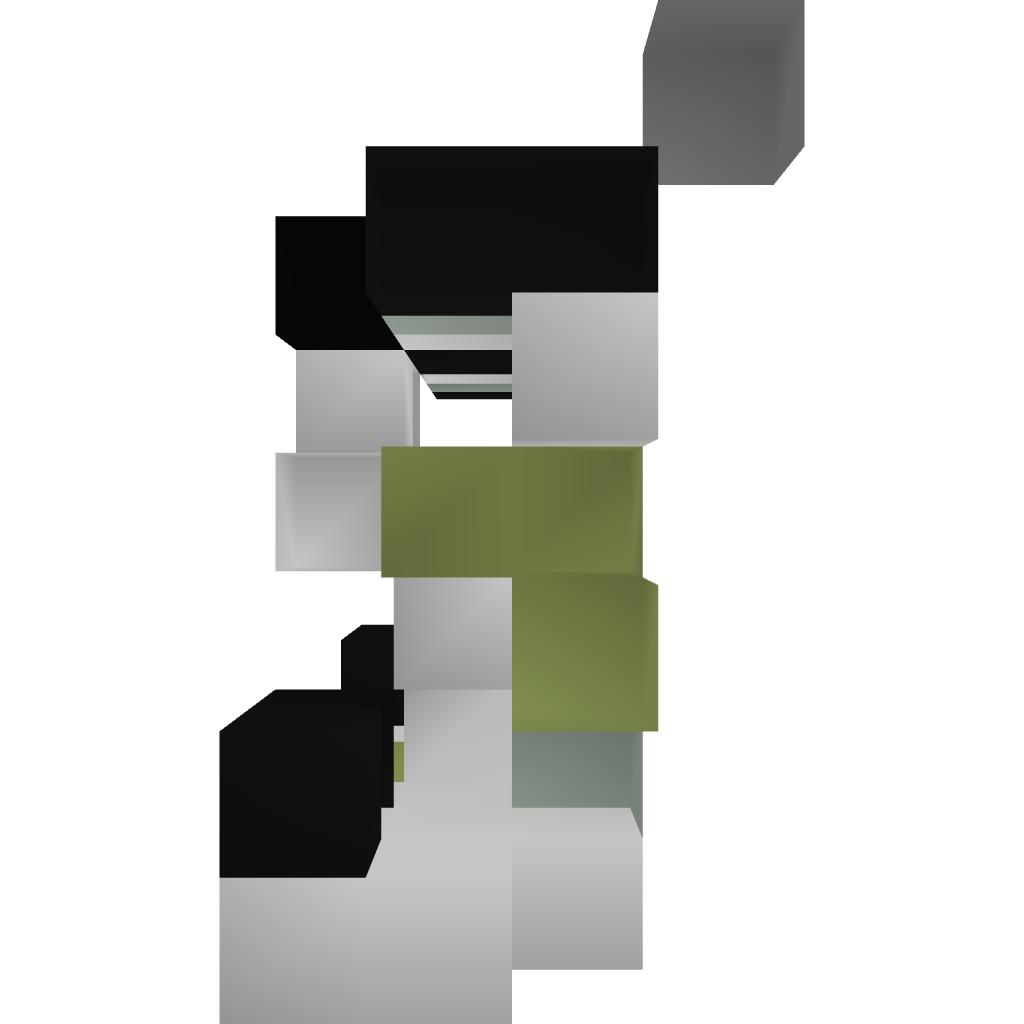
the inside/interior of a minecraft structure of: Door 2X2 futurist